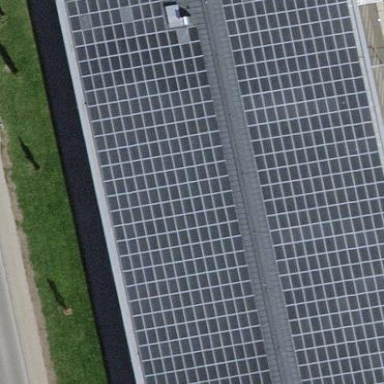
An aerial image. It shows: Solar power generator with photovoltaic panels.